Question: I use the most simpliest way in layout to define listview:
'''
<ListView
xmlns:android="http://schemas.android.com/apk/res/android"
android:id="@android:id/list"
android:layout_width="fill_parent"
android:layout_height="fill_parent"
android:drawSelectorOnTop="true" />
'''
Since I need a checked list I use 'CheckedTextView' in listitem template. The user can check as many items in list as he want. It's working fine.
I have a 'ListActivity' root view:
'''
public abstract class ActivityList extends ListActivity {
protected ListView listView;
public abstract void renderListView( String filter );
@Override
public void onCreate( Bundle savedInstanceState ) {
super.onCreate( savedInstanceState );
setContentView( R.layout.commonlist );
listView = getListView();
}
}
'''
It is abstract, because 'ActivitiList' will be the parent for other view classes, like products, clients, etc. The will be implemented by children with 'SimpleCursorAdapter', eg.:
'''
public class ActivityProductList extends ActivityList {
@Override
public void onCreate( Bundle savedInstanceState ) {
super.onCreate( savedInstanceState );
...
renderListView( null );
}
@Override
public void renderListView( String filter ) {
listView.setChoiceMode( ListView.CHOICE_MODE_MULTIPLE );
...
SimpleCursorAdapter sca = new SimpleCursorAdapter( this, R.layout.productlistitemchecked, mCursor, from, to );
setListAdapter( sca );
}
}
'''
The is working fine.
The user does it all he want, then clicks on the FINISH button defined and implemented in parent class, where the listview is, too. His event handler is as follows:
'''
protected void getCheckedItems() {
try {
String className = this.getListAdapter().getClass().getName();
Log.e("NanCal", className);
Class c = this.getListAdapter().getClass();
ListAdapter la = this.getListAdapter();
SimpleCursorAdapter ca = ( SimpleCursorAdapter )la;
Cursor cursor = ca.getCursor();
SparseBooleanArray selectedItems = listView.getCheckedItemPositions();
for( int i = 0; i < selectedItems.size(); i++ ) {
int selectedPosition = selectedItems.keyAt( i );
cursor.moveToPosition( selectedPosition );
long rowId = ca.getItemId( selectedPosition );
Log.d( "", "row id: " + rowId );
}
} catch( Exception exception ) {
Log.e( "NanCalc", exception.getMessage() + "::" + exception.toString() );
}
}
'''
However, in the line what I marked by comment the program crashes with error:

The gives me a 'CursorAdapter' than the cast will crashes.
Could somebody help me please?
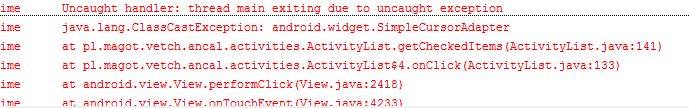
Answer: I solved the problem with sword...
I've tried to access the SimpleCursorAdapter from parent class (ActivityList). This way didn't work. Therefore ISSve changed the base class to abstract and add an abstract method which will return the selected row id's. The abstract method is implemented in child class (ActivityProductList).
I know this solution doesn't give mention to the original problem. But it works...
Thank you all responses.